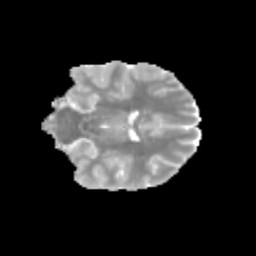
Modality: MD
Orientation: coronal
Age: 12
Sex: female
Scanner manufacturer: siemens
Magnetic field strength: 3 T
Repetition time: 3.8 s
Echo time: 0.07 s